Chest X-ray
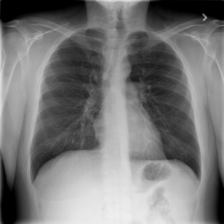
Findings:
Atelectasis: negative
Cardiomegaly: negative
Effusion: negative
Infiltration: positive
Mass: negative
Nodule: negative
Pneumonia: negative
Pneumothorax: negative
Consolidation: negative
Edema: negative
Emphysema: negative
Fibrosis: negative
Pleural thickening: negative
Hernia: negative